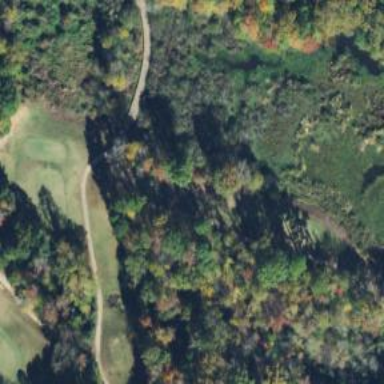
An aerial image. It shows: Rough area on grassy golf course.